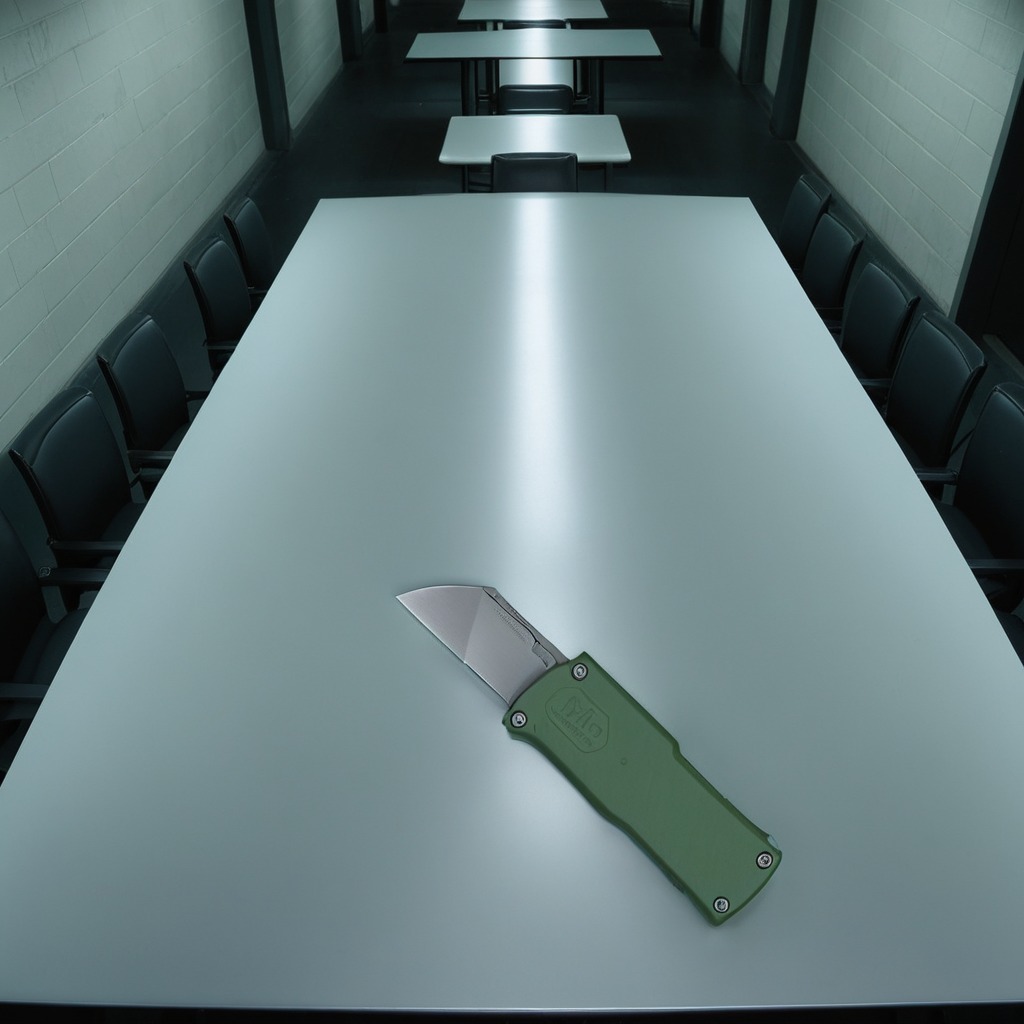
A utility knife lying on a clean empty table in a railway signal maintenance room lit by harsh overhead fluorescents photorealistic surface textures crisp shadows high dynamic range